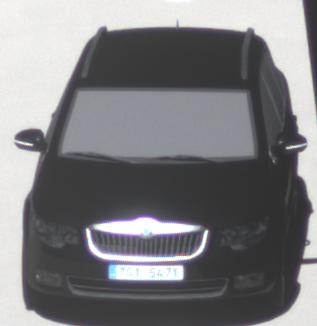
Make: Skoda
Model: Superb Combi 1.4 TSI
Detailed model: Superb (II) Combi
Model produced from: 2010/01
Model produced until: 2011/10
Doors: 5
Color: black
Road condition: dry road
Daytime: midday
Contrast: high contrast